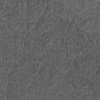
Label: not_dusty